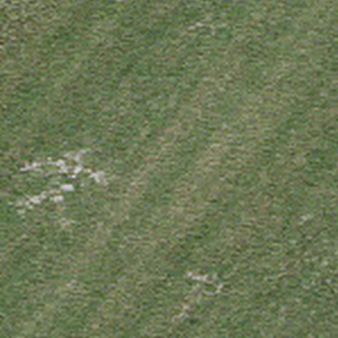
Label: other